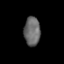
Tissue: prostate
Cell type: T cells
Senescence score: 0.2721
Nuclear area (px): 461
Mean DAPI intensity: 104.08